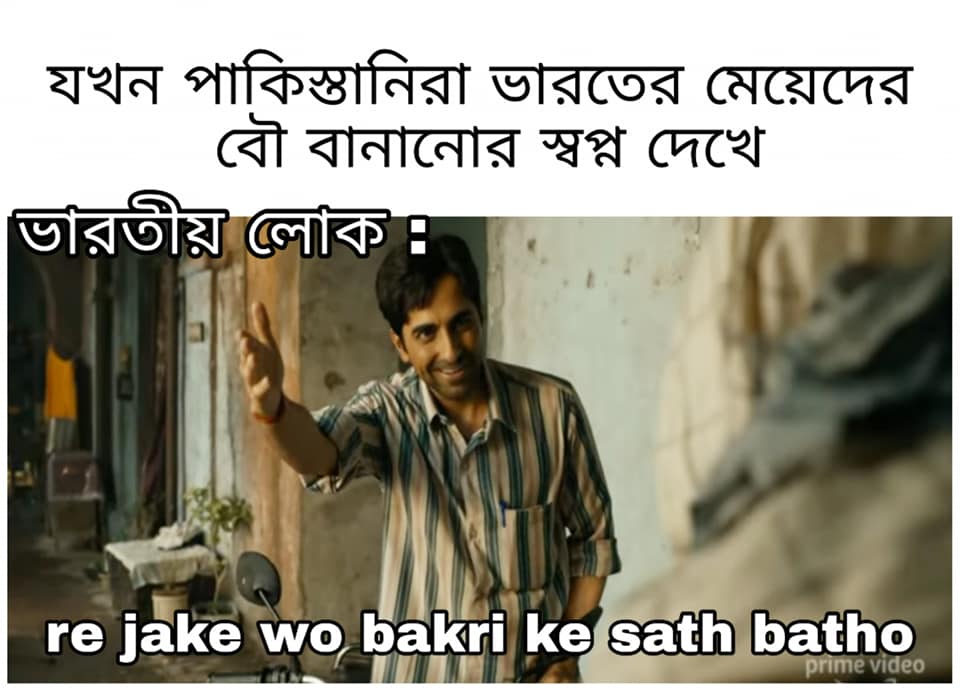
Caption: যখন পাকিস্তানিরা ভারতের মেয়েদের বৌ বানানোর স্বপ্ন দেখে     ভারতীয় লোক  :    re jake wo bakri ke sath batho
Label: hate